Interaction volume radius: 10 \u00c5
Interaction volume height: 30 \u00c5
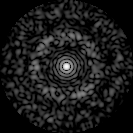
Disorder parameter: 0.8398